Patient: sex M, age 61
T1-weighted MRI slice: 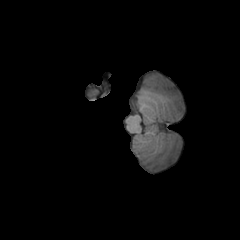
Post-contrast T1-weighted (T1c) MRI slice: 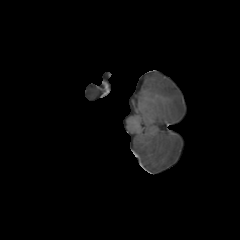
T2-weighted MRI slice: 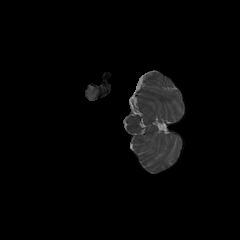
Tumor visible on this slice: no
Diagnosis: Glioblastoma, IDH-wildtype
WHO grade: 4